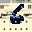
Label: 6